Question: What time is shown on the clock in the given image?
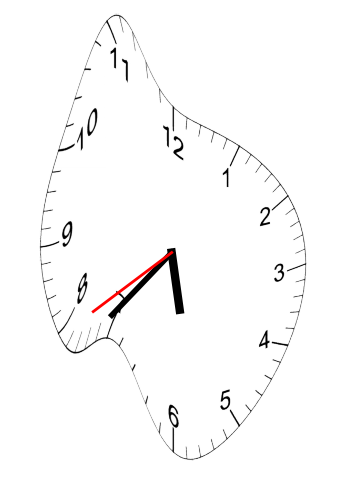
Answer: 05:36:39